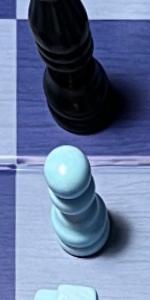
Label: Pawn_White